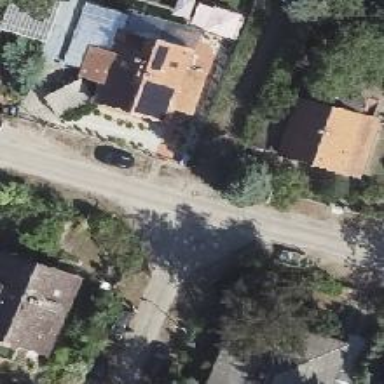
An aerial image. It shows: Residential road.